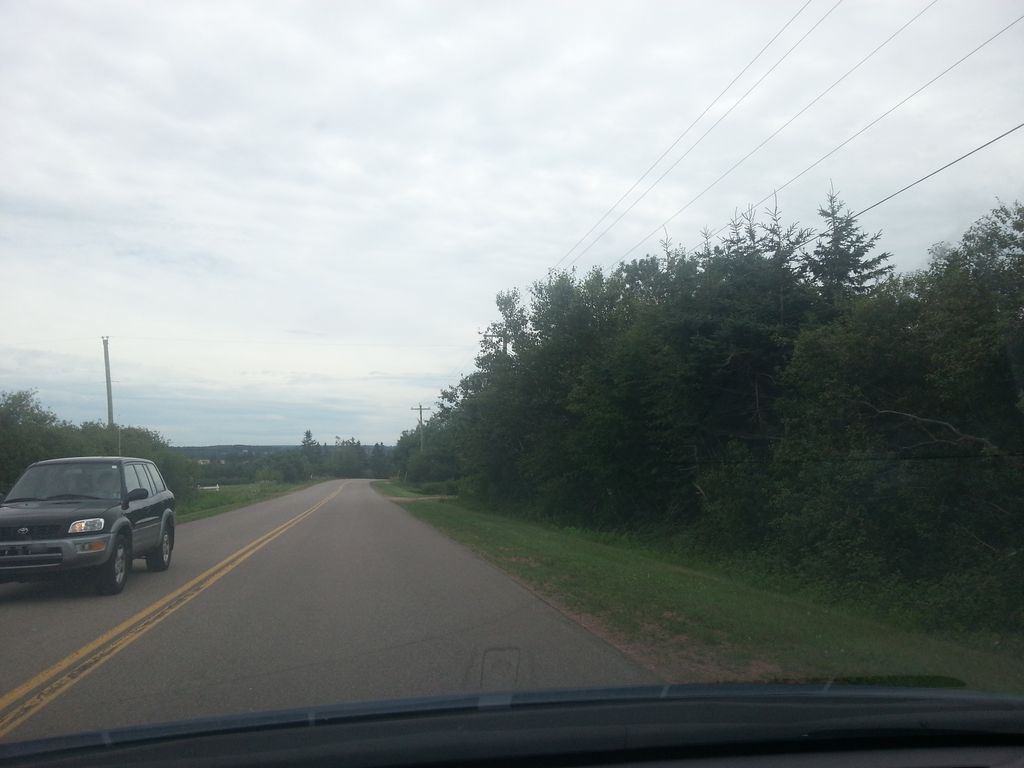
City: charlottetown